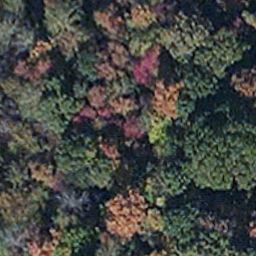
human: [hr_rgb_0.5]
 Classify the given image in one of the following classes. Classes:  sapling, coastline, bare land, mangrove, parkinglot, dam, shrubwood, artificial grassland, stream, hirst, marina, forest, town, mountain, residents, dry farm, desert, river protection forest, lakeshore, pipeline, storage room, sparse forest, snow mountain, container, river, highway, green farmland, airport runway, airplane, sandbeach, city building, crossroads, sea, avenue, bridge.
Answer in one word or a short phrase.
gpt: mangrove